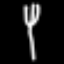
Label: fork